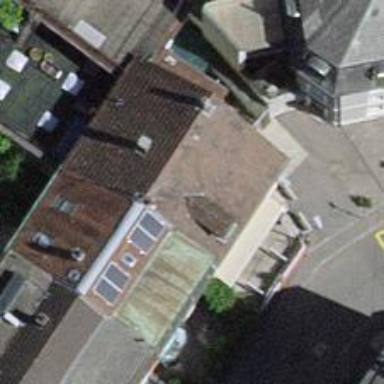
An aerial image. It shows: Restaurant.